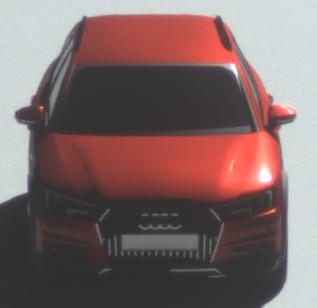
Make: Audi
Model: A4 Allroad 45 TFSI
Detailed model: A4 (B9) allroad
Model produced from: 2019/02
Model produced until: 2019/05
Doors: 5
Color: red
Road condition: dry road
Daytime: morning or afternoon
Contrast: high contrast